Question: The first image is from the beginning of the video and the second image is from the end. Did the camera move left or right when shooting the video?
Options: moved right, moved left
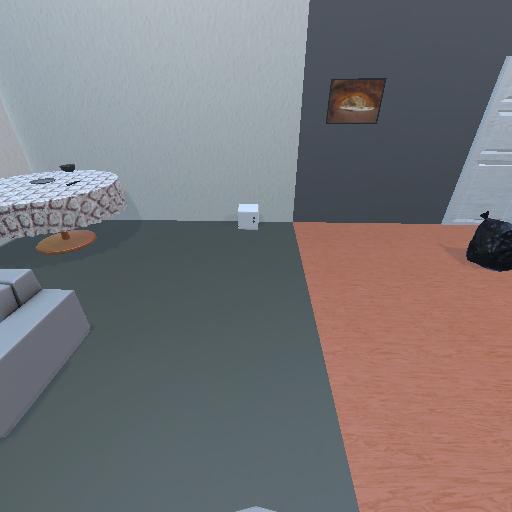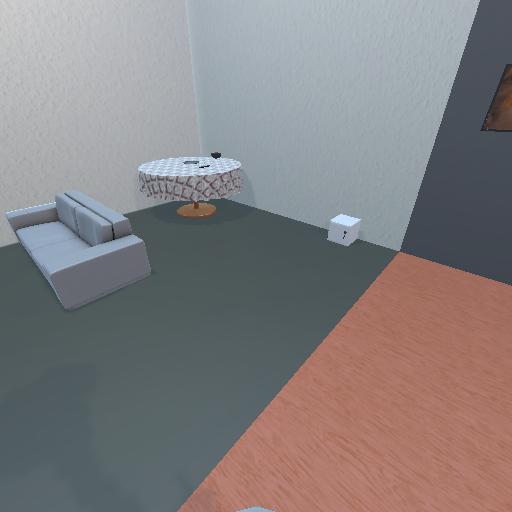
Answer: moved right